Aerial crown-view tile of a tropical tree (Barro Colorado Island, Panama), acquired 20240918:
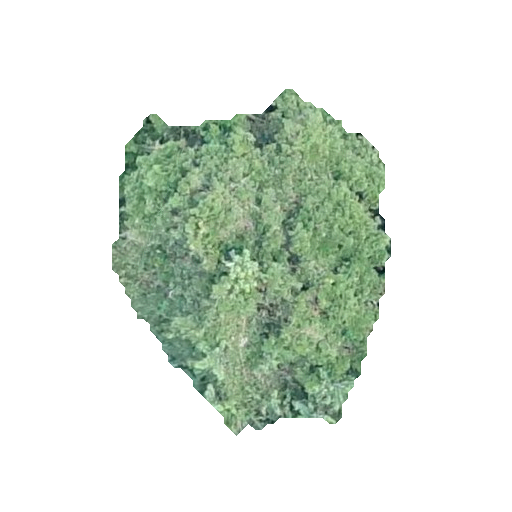
Species: Sloanea terniflora
GBIF accepted scientific name: Sloanea terniflora
Crown area: 108.693 m²